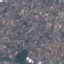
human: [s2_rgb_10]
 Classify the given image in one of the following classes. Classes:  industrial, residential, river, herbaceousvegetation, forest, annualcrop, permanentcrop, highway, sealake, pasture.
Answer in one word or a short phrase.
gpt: Residential